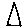
Label: triangle